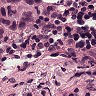
Metastatic tissue present: yes